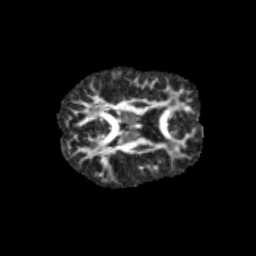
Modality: FA
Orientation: axial
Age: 11
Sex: female
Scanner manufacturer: siemens
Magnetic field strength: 3 T
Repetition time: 3.8 s
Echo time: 0.07 s